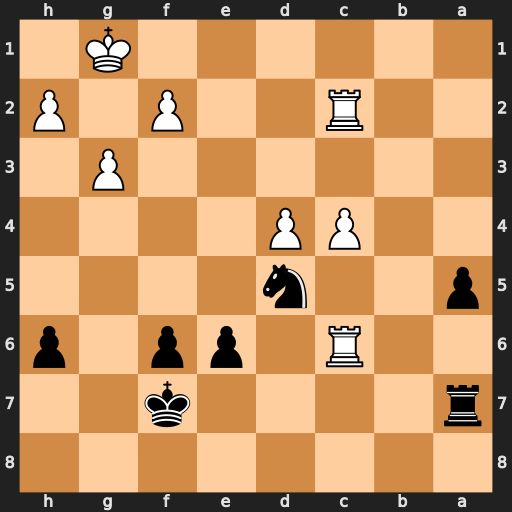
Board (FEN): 8/r4k2/2R1pp1p/p2n4/2PP4/6P1/2R2P1P/6K1
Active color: b
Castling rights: -
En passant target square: -
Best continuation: Nb4 d5 Nxc2